Interaction volume radius: 5 \u00c5
Interaction volume height: 10 \u00c5
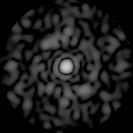
Disorder parameter: 0.8758